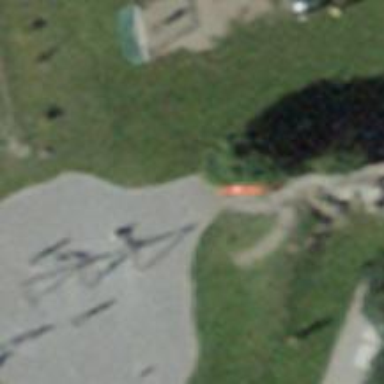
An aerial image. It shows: Playground area for leisure activities on the land.